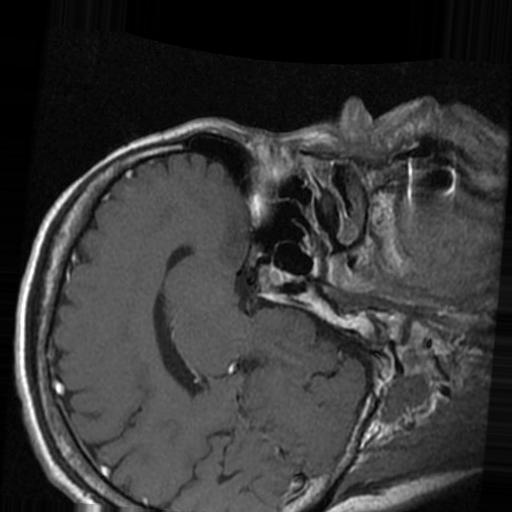
Label: brain_tumor